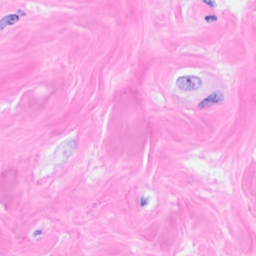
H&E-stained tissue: Breast